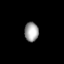
Tissue: lung
Cell type: Endothelial cells
Senescence score: 0.5472
Nuclear area (px): 264
Mean DAPI intensity: 162.534